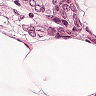
Metastatic tissue present: yes